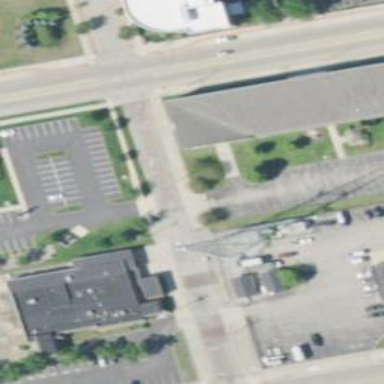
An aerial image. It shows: Mast structure.